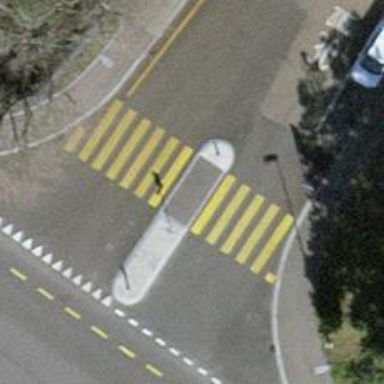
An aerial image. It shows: Marked asphalt footway with marked crossing. The crossing includes island.